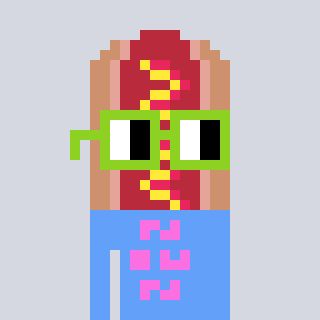
a pixel art character with square light green glasses, a hotdog-shaped head and a blue-colored body on a cool background